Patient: sex M, age 42
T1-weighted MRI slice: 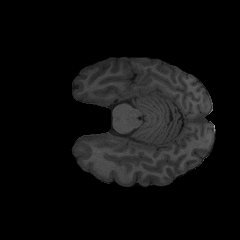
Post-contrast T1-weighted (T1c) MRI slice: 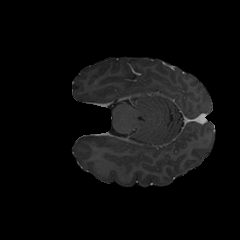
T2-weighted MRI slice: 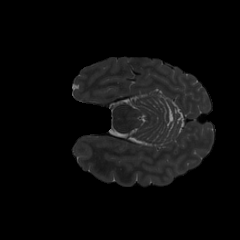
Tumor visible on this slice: no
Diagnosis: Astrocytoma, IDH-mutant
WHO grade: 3